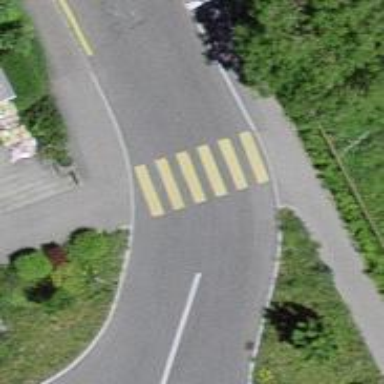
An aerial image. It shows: Zebra crossing on the road.